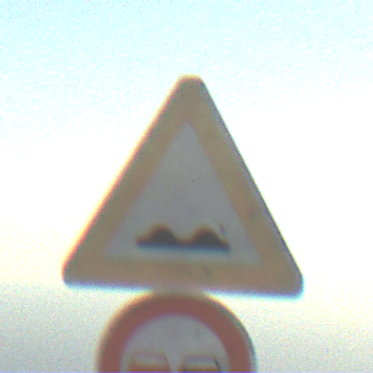
Verkehrszeichen: UnebeneFahrbahn
Zusatzzeichen unten: Ueberholverbot
Umgebung: Outdoor, Nature
Tageszeit: SunriseSunset
Wetter: PartlyCloudy
Licht: Natural
Jahreszeit: NotSpecified
Kontrast: HighContrast